Question: I've got two projects: and . I receive two separate outputs in two separate tabs for every project I run as seen on the following picture:

How do I split the output window and show both tabs at the same time?
I have looked around for a bit now and can't find a solution..
Thanks in advance! :-)
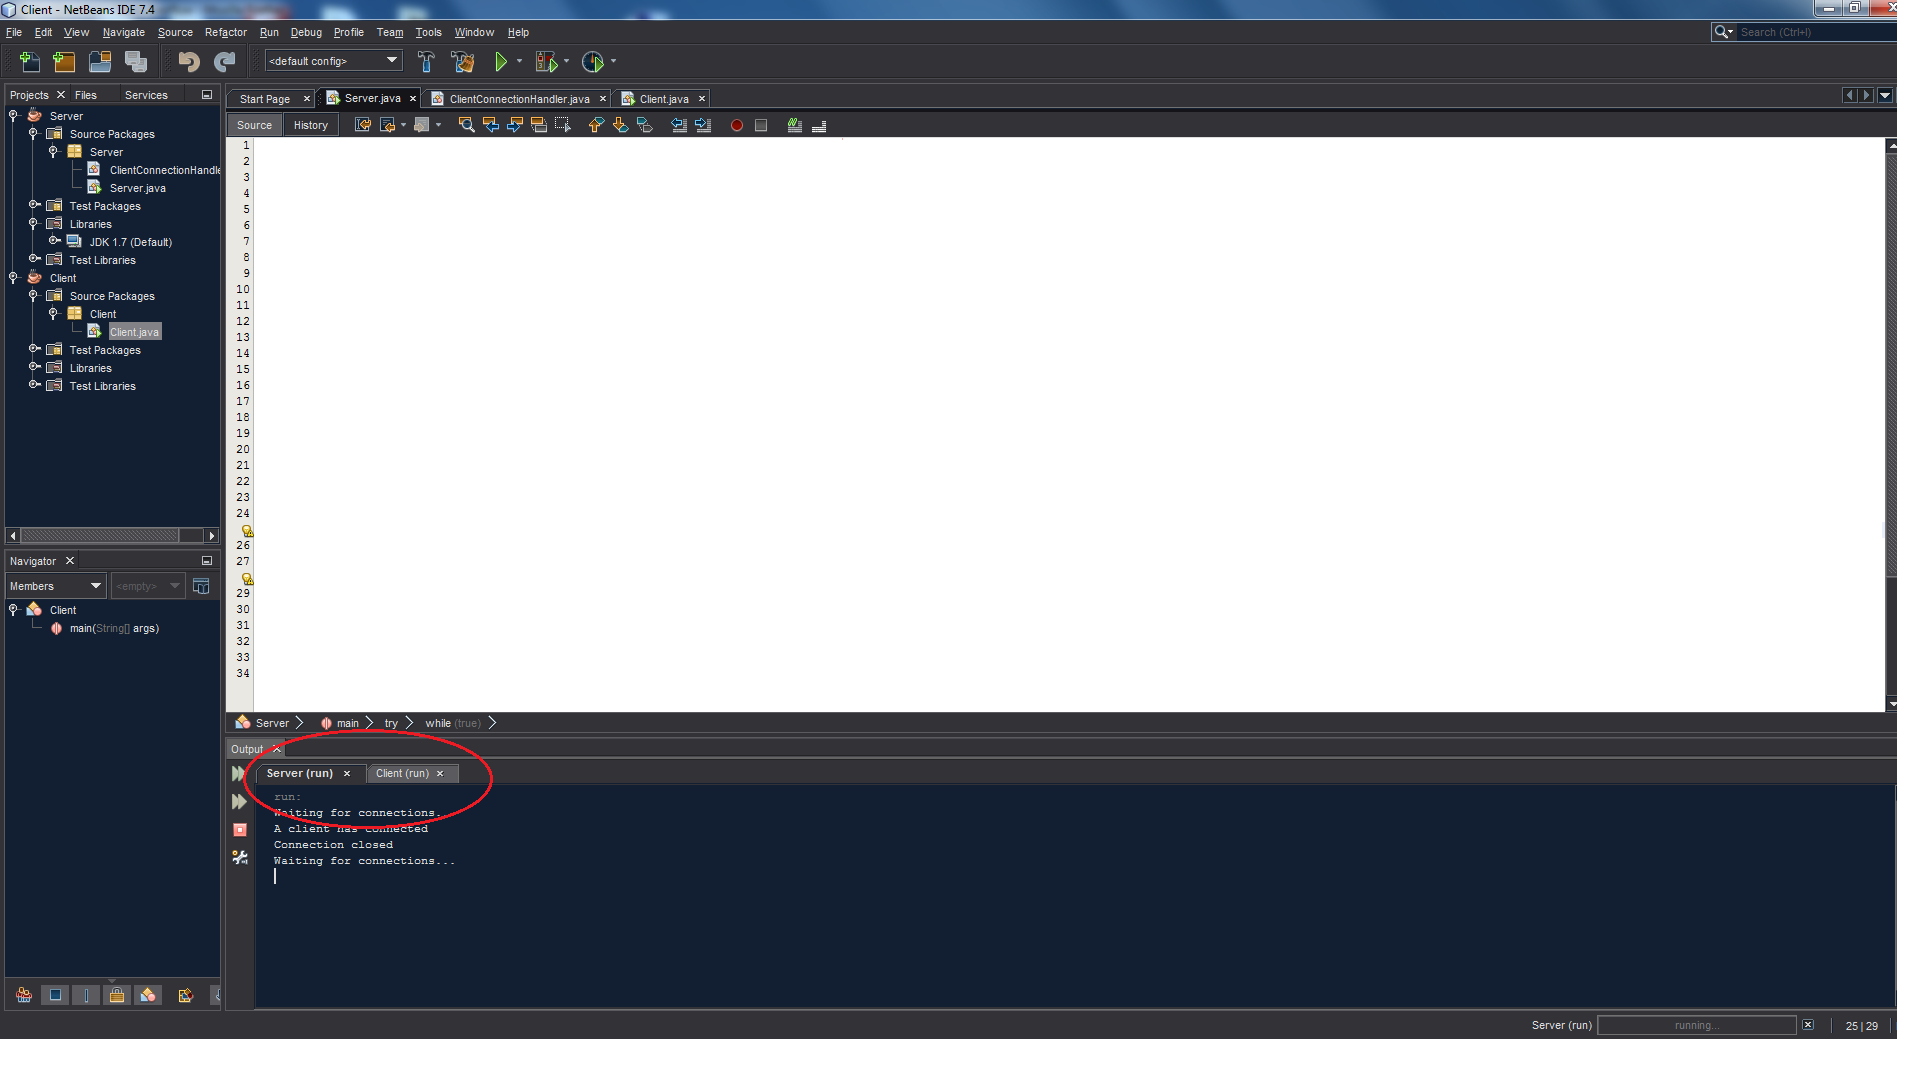
Answer: Unfortunately it isn't possible according to a topic found on netbeans.org: <URL>